Field crop: maize
Growth stage: 1
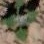
Species: chenopodium